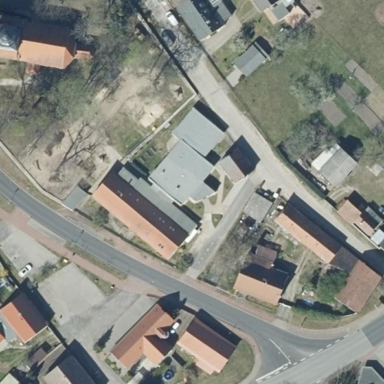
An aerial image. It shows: Kindergarten with flat grey roof.